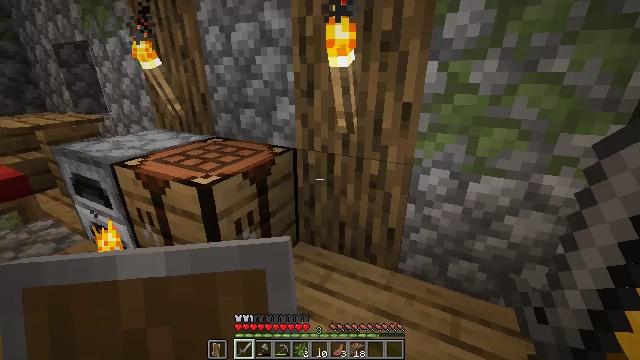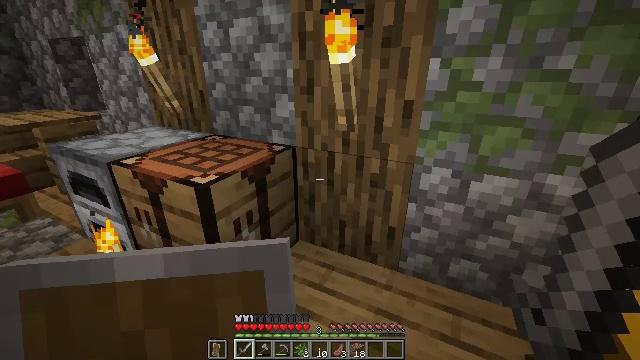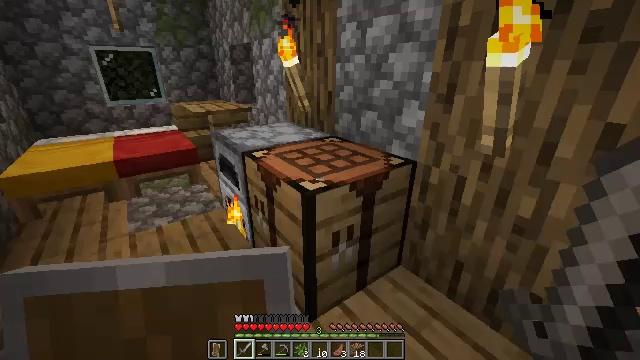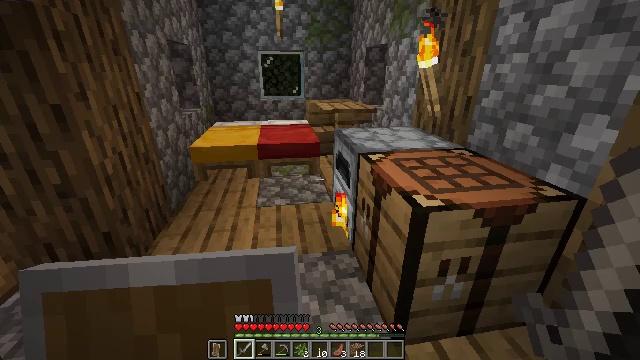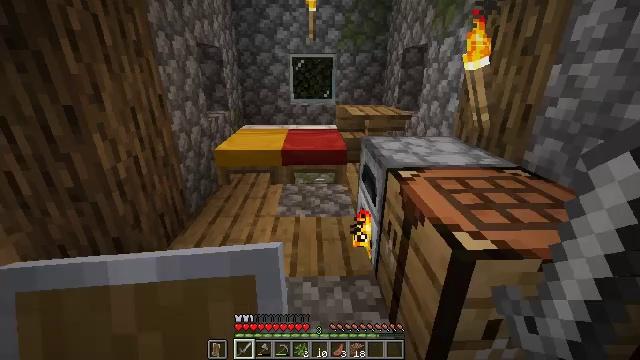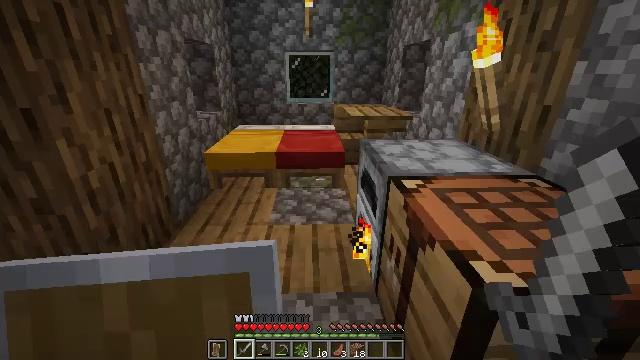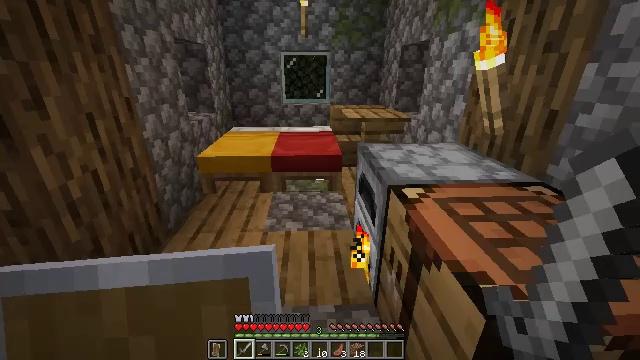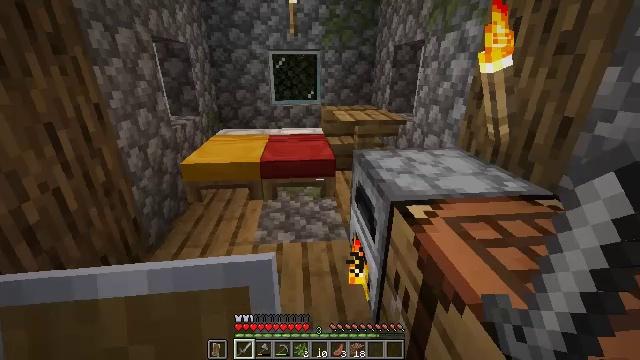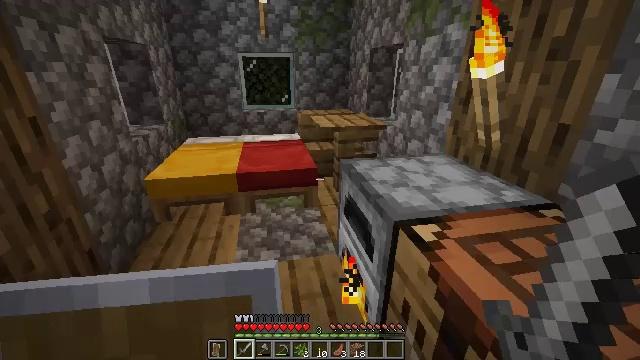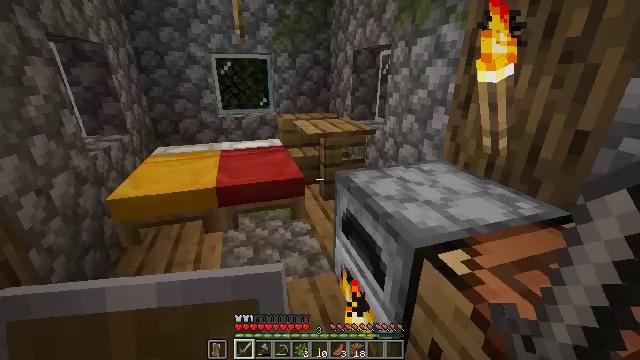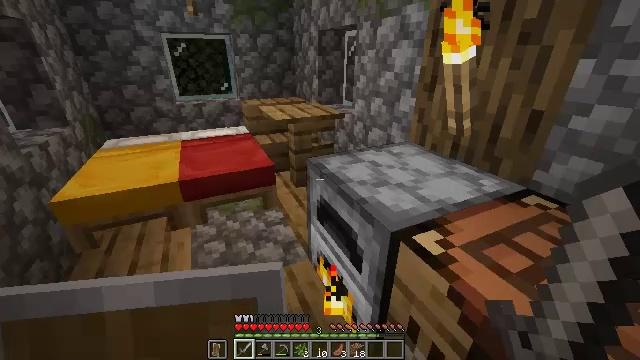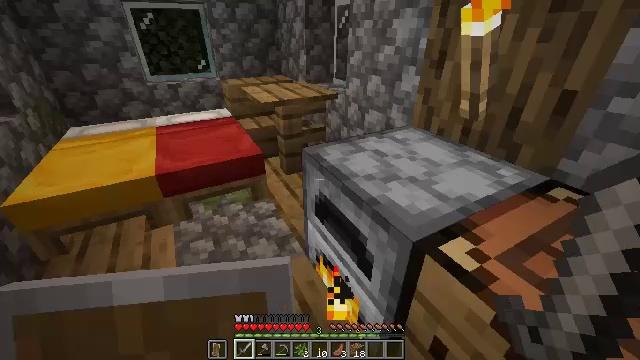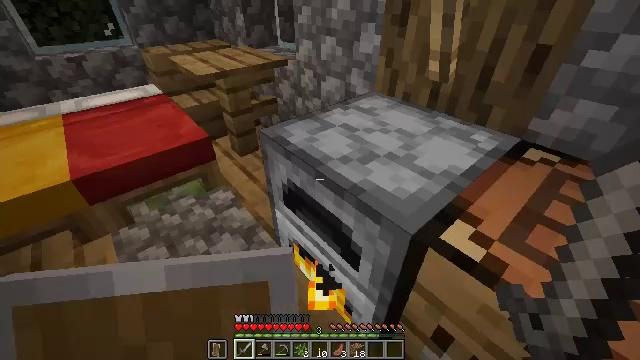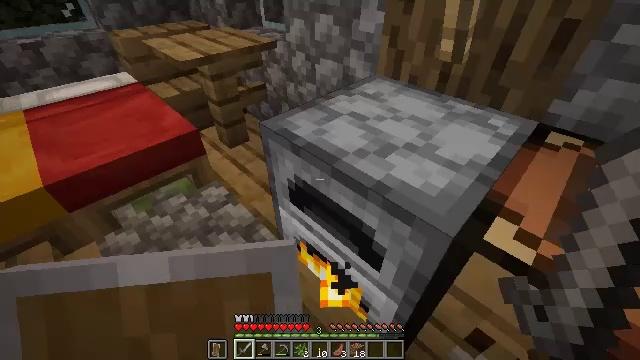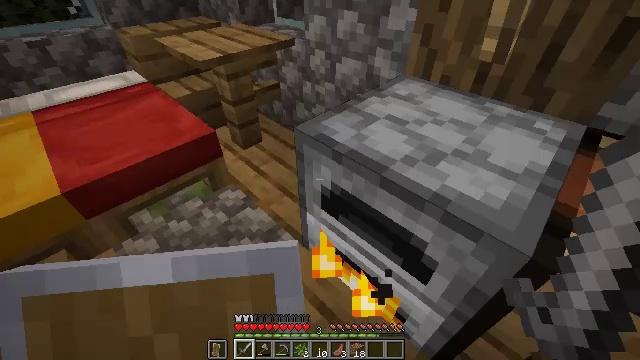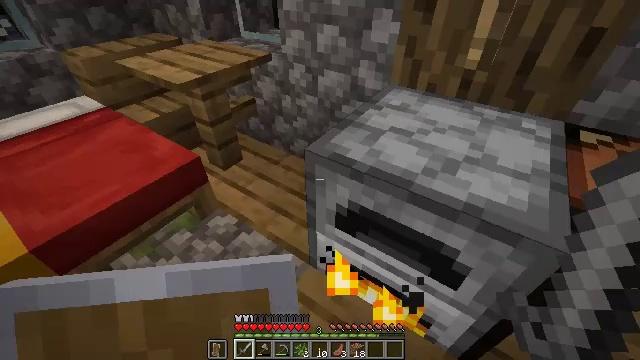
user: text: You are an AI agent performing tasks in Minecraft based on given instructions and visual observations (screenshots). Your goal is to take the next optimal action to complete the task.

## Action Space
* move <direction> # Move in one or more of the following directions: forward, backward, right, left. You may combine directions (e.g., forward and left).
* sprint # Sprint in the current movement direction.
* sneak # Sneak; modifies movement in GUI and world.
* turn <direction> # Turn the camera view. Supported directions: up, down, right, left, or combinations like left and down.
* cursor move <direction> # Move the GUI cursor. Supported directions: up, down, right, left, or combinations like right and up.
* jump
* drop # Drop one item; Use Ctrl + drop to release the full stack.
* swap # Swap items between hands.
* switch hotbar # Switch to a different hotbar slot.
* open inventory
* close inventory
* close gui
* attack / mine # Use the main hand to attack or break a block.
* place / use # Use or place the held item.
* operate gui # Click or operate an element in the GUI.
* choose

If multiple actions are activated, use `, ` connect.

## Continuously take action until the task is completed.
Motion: motion action
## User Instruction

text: Mine block fletching table.
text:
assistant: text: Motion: move forward
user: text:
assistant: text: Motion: move forward, turn left
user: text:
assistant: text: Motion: move forward, turn left
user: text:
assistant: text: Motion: move forward, turn left
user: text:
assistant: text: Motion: move forward
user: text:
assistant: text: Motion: move forward
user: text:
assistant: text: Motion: move forward and move left, turn right
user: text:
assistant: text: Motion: move forward and move left, turn right
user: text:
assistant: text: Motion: move forward, turn right
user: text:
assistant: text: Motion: move forward, turn right and down
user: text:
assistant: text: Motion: move forward, turn right and down
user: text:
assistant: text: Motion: move forward and move left, turn right and down
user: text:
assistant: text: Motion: move left, turn right and down
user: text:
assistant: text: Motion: move left
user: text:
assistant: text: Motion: move left, turn right and up
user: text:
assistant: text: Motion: move left, turn right and up
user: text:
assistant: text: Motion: turn right and up
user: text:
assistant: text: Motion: turn right and up
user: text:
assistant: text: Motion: no_op
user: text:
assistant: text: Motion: use / place
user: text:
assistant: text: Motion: use / place
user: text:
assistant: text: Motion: no_op
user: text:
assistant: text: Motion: no_op
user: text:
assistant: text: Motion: no_op
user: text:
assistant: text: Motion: no_op
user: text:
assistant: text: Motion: no_op
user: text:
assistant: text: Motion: no_op
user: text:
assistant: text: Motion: no_op
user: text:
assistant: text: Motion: no_op
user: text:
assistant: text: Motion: turn right and up